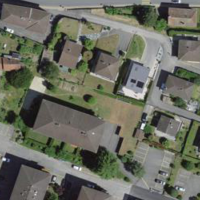
EUNIS habitat code: 55
Species observed at this site:
Calluna vulgaris